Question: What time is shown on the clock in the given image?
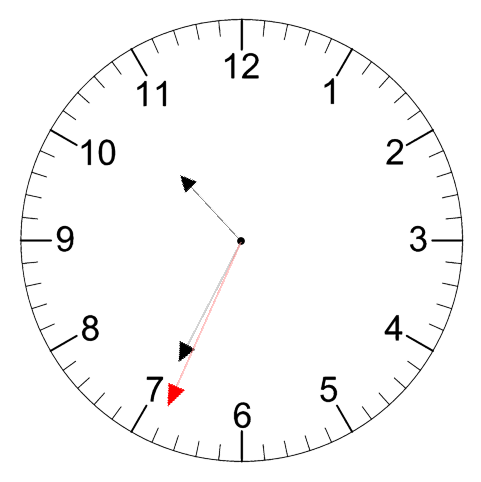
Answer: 10:34:34